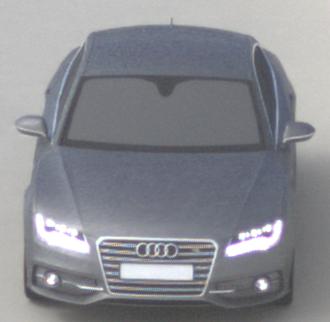
Make: Audi
Model: S7 Sportback cod
Detailed model: S7 (4G) Sportback
Model produced from: 2012/06
Model produced until: 2014/05
Doors: 5
Color: gray
Road condition: dry road
Daytime: midday
Contrast: medium contrast